Question: What is the storage status?
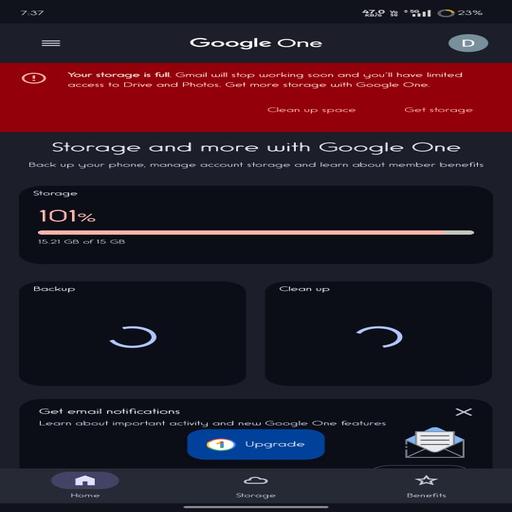
Answer: 101% full